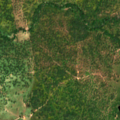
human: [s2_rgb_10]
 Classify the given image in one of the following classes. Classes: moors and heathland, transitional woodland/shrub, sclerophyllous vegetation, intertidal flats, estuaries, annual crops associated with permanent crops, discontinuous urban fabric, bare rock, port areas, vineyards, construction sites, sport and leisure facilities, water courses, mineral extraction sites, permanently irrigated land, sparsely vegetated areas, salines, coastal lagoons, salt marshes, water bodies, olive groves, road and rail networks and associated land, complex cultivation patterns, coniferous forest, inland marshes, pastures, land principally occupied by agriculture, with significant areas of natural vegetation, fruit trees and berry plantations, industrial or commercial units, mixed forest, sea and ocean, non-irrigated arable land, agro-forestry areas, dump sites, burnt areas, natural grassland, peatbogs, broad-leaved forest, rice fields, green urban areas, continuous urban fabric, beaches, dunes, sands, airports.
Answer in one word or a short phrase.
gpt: non-irrigated arable land, pastures, agro-forestry areas